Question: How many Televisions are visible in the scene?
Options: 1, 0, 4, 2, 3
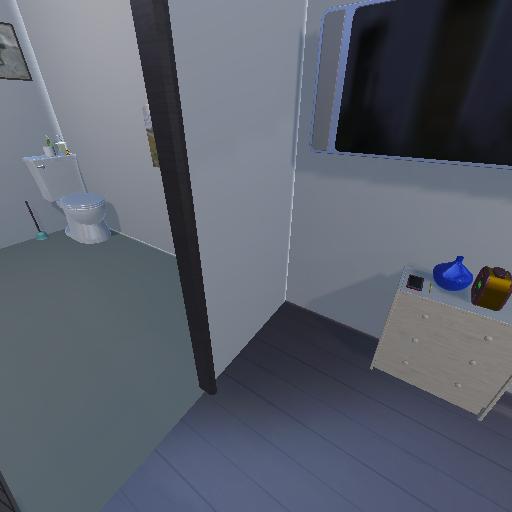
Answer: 1